Question: I'm a Python newbie. I have Python 3.8 installed, but my Macbook is running Python 2.7. I wasn't able to install Pip initially, but after looking up some Q&As,
I installed Pip using this command:
'''
pip3 install --upgrade --force pip
Collecting pip
Using cached https://files.pythonhosted.org/packages/54/0c/d01aa759fdc501a58f431eb594a17495f15b88da142ce14b5845662c13f3/pip-20.0.2-py2.py3-none-any.whl
Installing collected packages: pip
Found existing installation: pip 19.2.3
Uninstalling pip-19.2.3:
Successfully uninstalled pip-19.2.3
Successfully installed pip-20.0.2
pip --version
pip 20.0.2 from /Library/Frameworks/Python.framework/Versions/3.8/lib/python3.8/site-packages/pip (python 3.8)
'''
Following that, I installed some modules successfully:
'''
pip install python-docx
Collecting python-docx
Downloading python-docx-0.8.10.tar.gz (5.5 MB)
|################################| 5.5 MB 2.4 MB/s
Collecting lxml>=2.3.2
Downloading lxml-4.5.0-cp38-cp38-macosx_10_9_x86_64.whl (4.6 MB)
|################################| 4.6 MB 11.3 MB/s
Installing collected packages: lxml, python-docx
Running setup.py install for python-docx ... done
Successfully installed lxml-4.5.0 python-docx-0.8.10
'''
I can't seem to import them into Python. The "Site Packages" folders are orange, compared to the rest which are grey. I have uploaded a picture below, you can take a look:

Here's the output for pip versions:
'''
which -a pip
/Library/Frameworks/Python.framework/Versions/3.8/bin/pip
which -a pip3
/Library/Frameworks/Python.framework/Versions/3.8/bin/pip3
/usr/local/bin/pip3
'''
Could it be a project interpreter issue?
Some screenshots below:
<URL>
<URL>
<URL>
It's not just this module, I can't import all the modules that I have installed using Pip. Please help me! Thanks!! :)
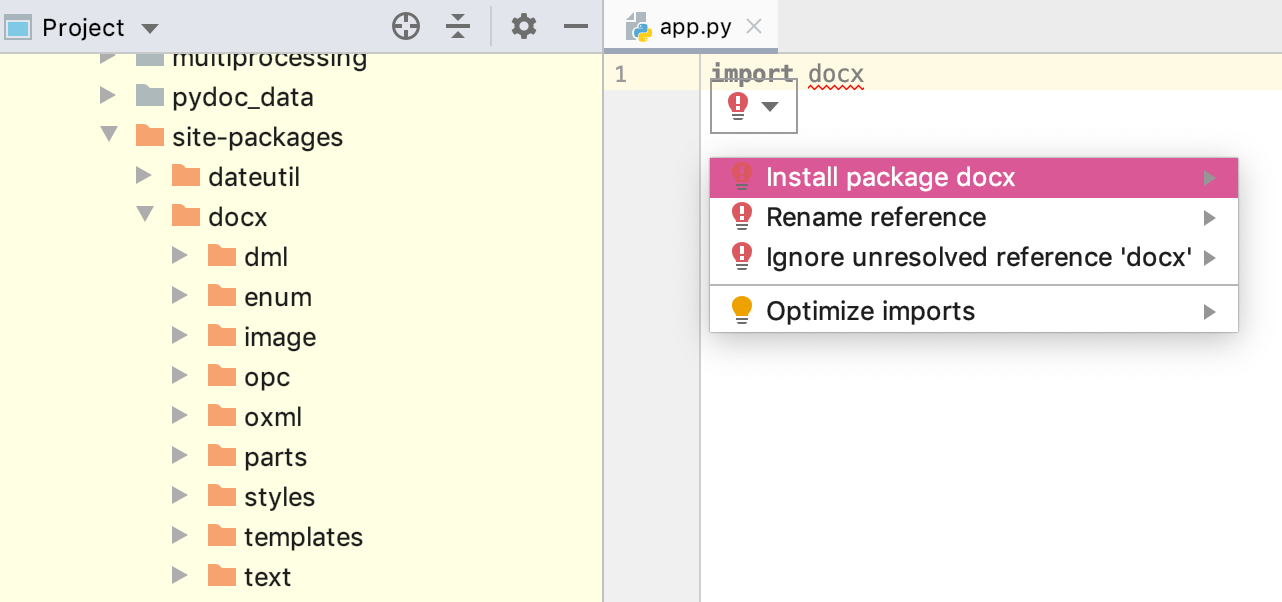
Answer: Solved this issue with the help of @DavidCullen and @a_guest
So previously I have installed the modules on the system of my MacBook, but in PyCharm, I was actually in the Virtual Environment. These two didn't link.
After I understood the concept, there are two ways to sort the issue -
1. suggested by @DavidCullen -- run 'source venv/bin/activate' in the Terminal in PyCharm, and then use the Pip commands
1. I was playing around PyCharm and found this option to "Activate Global Site Packages" --
I was able to import my installed modules after these.